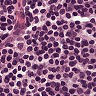
Metastatic tissue present: no